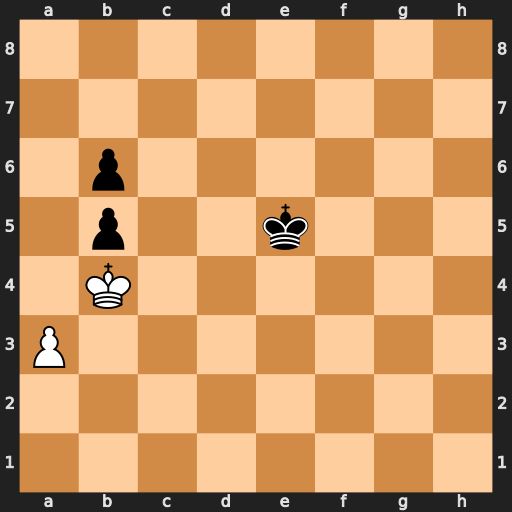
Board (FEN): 8/8/1p6/1p2k3/1K6/P7/8/8
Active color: w
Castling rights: -
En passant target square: -
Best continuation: Kxb5 Kd6 Kxb6 Kd7 Kb7